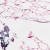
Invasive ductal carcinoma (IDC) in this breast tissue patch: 0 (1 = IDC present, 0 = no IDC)